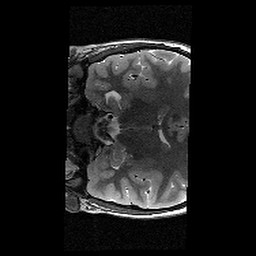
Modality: T2w
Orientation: coronal
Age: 11
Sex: female
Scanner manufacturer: siemens
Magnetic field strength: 3 T
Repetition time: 9.23 s
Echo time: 0.067 s